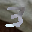
Label: 3